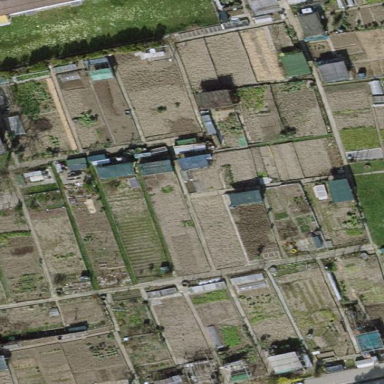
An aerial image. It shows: Garden that is leisure land.